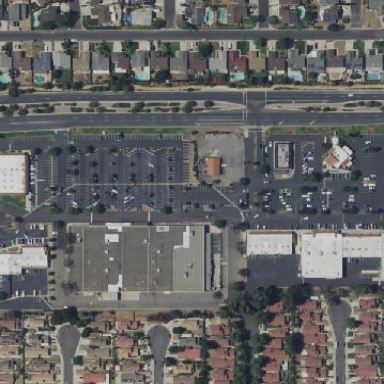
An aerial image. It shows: Retail area.